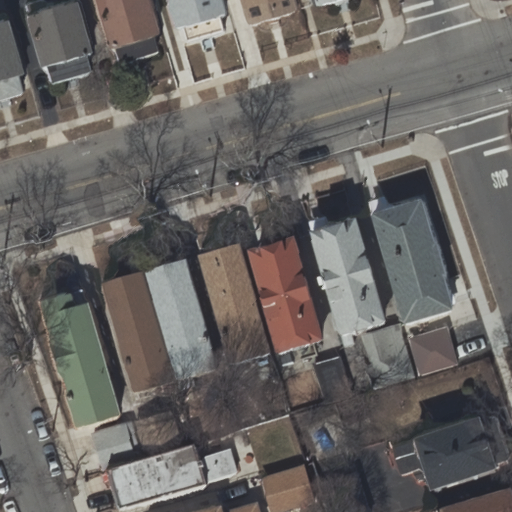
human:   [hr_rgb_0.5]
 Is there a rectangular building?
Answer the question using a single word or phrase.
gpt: yes

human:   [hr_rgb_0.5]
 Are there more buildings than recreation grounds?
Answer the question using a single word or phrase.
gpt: yes

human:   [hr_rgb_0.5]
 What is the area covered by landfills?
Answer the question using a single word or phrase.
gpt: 0m2

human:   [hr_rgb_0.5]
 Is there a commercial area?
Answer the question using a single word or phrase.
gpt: no

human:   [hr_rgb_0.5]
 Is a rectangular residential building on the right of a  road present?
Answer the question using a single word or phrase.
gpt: yes

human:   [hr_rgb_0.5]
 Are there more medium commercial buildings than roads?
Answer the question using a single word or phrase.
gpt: no

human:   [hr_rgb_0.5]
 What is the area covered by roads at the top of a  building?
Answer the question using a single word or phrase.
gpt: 0m2

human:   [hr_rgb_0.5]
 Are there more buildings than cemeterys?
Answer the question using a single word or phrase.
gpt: yes

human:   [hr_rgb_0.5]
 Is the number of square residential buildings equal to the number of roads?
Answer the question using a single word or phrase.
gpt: no

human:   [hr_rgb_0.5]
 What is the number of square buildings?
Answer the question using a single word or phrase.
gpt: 0

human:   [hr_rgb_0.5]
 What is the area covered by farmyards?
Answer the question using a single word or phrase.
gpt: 0m2

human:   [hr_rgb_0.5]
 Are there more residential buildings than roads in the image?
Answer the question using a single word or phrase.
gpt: yes

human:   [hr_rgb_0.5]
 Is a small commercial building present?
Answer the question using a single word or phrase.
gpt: no

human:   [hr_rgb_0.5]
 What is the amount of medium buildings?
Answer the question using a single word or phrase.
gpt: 11

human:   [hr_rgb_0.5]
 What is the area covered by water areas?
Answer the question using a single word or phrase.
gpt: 0m2

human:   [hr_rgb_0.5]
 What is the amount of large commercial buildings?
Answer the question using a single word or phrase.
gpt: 0

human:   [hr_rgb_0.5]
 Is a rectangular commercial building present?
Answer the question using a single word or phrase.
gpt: no

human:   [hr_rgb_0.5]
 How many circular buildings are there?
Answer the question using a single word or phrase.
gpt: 0

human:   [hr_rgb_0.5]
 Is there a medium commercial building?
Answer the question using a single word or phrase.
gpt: no

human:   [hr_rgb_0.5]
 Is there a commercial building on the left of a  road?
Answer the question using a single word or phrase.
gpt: no

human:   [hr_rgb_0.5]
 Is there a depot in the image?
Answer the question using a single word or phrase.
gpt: no

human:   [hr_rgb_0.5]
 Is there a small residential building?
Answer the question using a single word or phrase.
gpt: yes

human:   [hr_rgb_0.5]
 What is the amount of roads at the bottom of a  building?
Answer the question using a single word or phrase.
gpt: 2

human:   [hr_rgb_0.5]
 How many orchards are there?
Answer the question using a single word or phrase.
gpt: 0

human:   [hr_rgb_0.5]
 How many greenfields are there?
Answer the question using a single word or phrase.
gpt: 0

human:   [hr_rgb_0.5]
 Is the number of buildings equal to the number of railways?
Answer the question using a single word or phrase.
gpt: no

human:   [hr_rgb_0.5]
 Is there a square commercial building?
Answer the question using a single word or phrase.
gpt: no

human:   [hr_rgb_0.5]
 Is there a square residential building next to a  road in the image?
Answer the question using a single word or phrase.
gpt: no

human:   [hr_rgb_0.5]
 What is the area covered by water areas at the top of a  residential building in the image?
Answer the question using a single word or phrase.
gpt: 0m2

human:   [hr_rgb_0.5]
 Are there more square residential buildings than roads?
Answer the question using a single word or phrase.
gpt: no

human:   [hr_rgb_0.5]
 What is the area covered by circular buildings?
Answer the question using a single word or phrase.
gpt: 0m2

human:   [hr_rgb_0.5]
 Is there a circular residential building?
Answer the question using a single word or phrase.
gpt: no

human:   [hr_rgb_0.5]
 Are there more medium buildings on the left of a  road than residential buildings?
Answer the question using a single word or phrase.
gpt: no

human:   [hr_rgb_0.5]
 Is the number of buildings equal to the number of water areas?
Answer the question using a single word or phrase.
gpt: no

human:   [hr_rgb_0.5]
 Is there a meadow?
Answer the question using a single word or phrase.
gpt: no

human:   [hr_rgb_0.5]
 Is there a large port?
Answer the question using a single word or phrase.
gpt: no